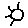
Label: sun